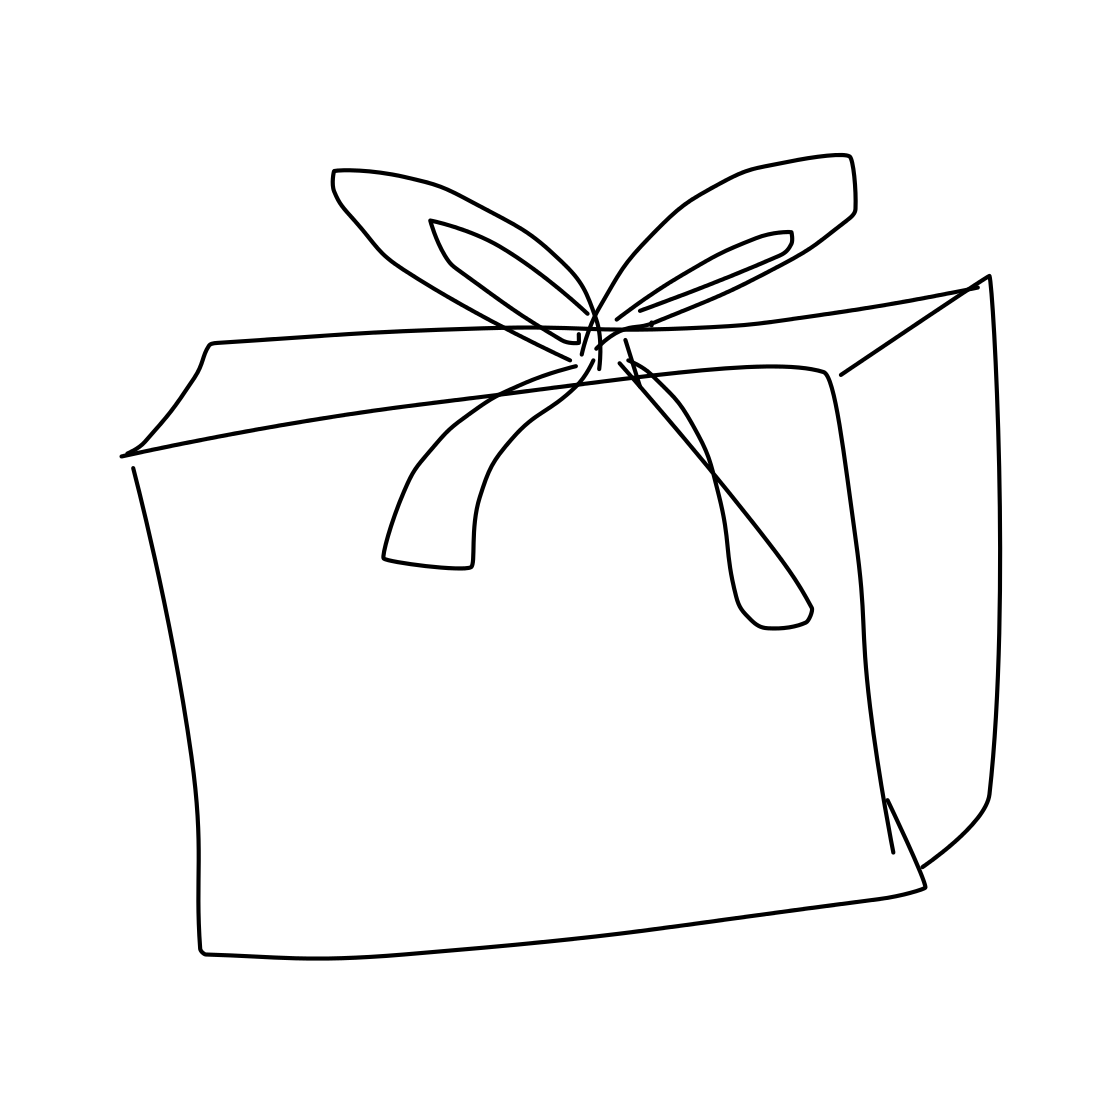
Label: present